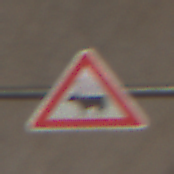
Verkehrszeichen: ViehtriebRechts
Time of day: Midday
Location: Roofed (Tunnel)
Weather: NotSpecified
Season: NotSpecified
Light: Natural